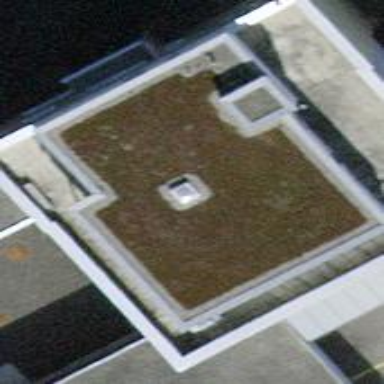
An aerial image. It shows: Office building.